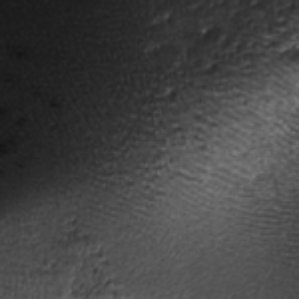
Label: frost